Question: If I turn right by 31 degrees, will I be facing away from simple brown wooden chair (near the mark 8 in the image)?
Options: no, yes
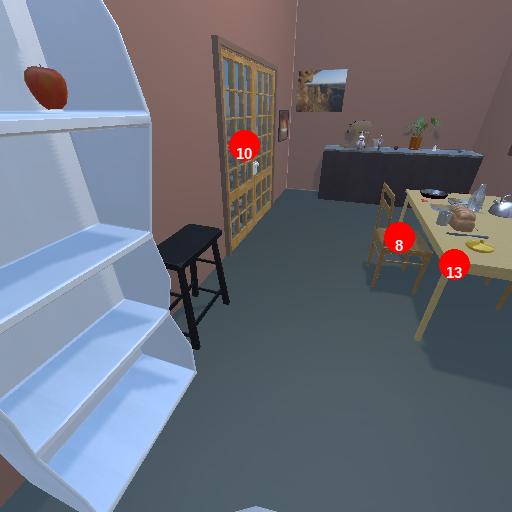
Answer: no